Aerial crown-view tile of a tropical tree (Barro Colorado Island, Panama), acquired 20250715:
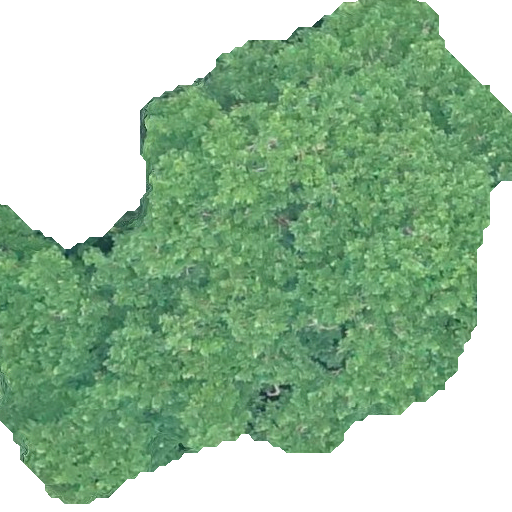
Species: Simarouba amara
GBIF accepted scientific name: Simarouba amara
Crown area: 261.832 m²